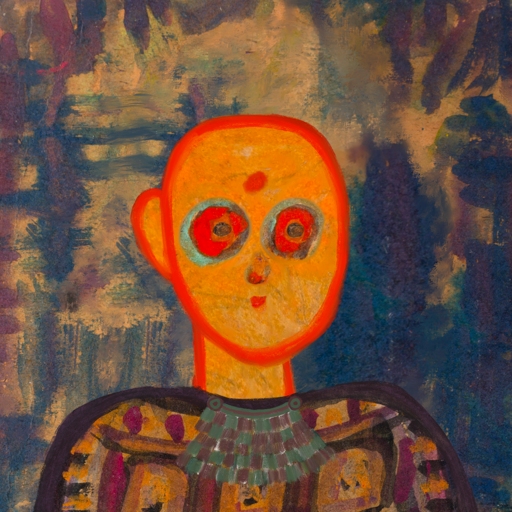
Background: InTheSun, Head And Neck Front: Sisters, Face Front: Sisters, Bust: Doll, Hair Front: Blank, Head Accessory: Blank, Second Necklace: After_Raid, Necklace: Blank, Baby: Blank